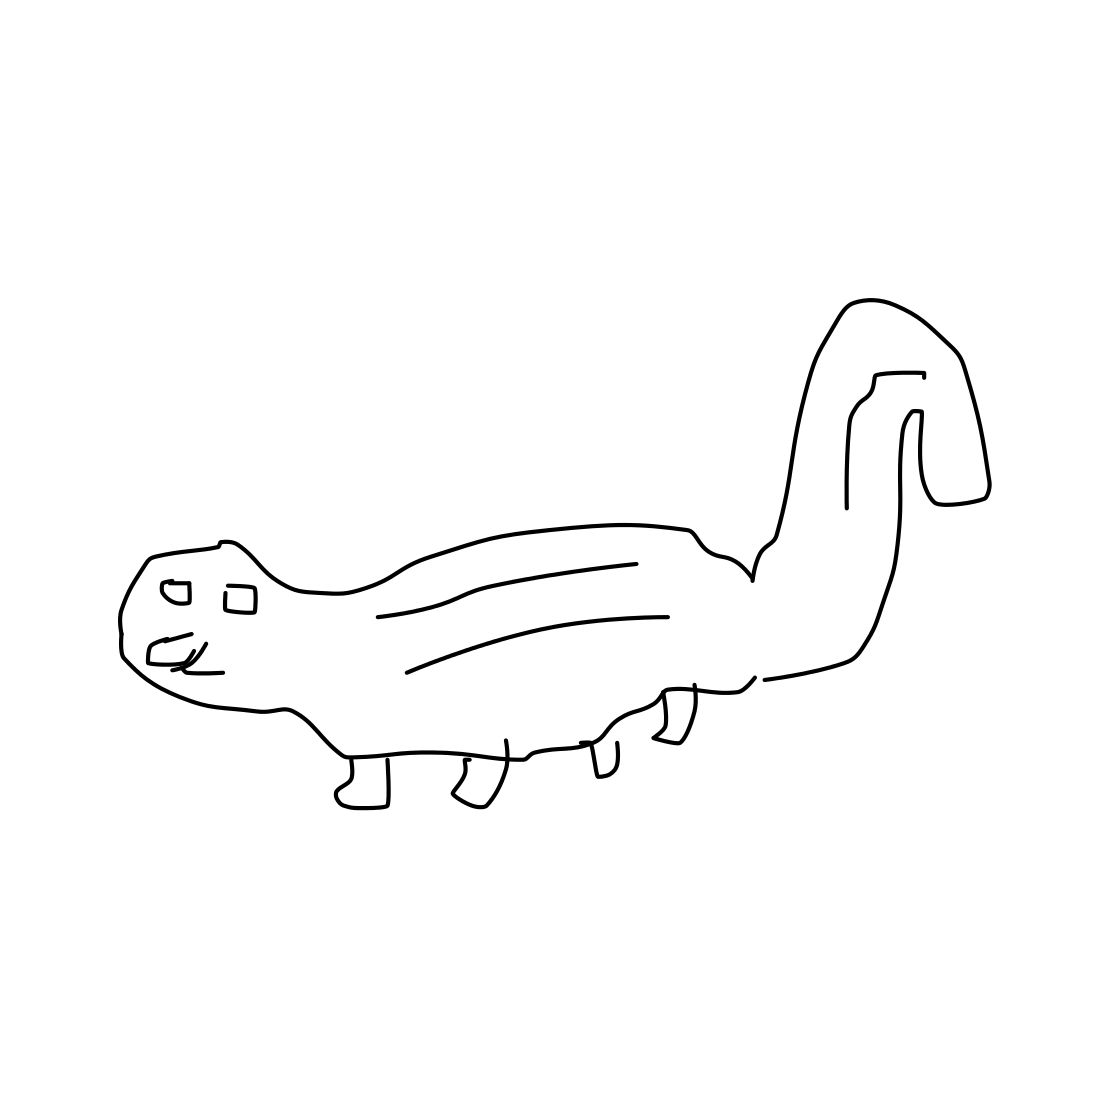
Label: squirrel